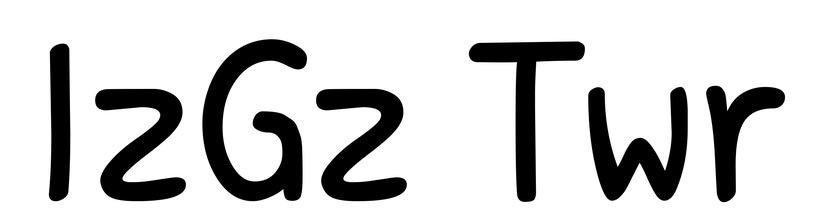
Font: PatrickHand-Regular